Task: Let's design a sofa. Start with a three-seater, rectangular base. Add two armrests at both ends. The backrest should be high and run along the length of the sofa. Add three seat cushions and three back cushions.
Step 444:
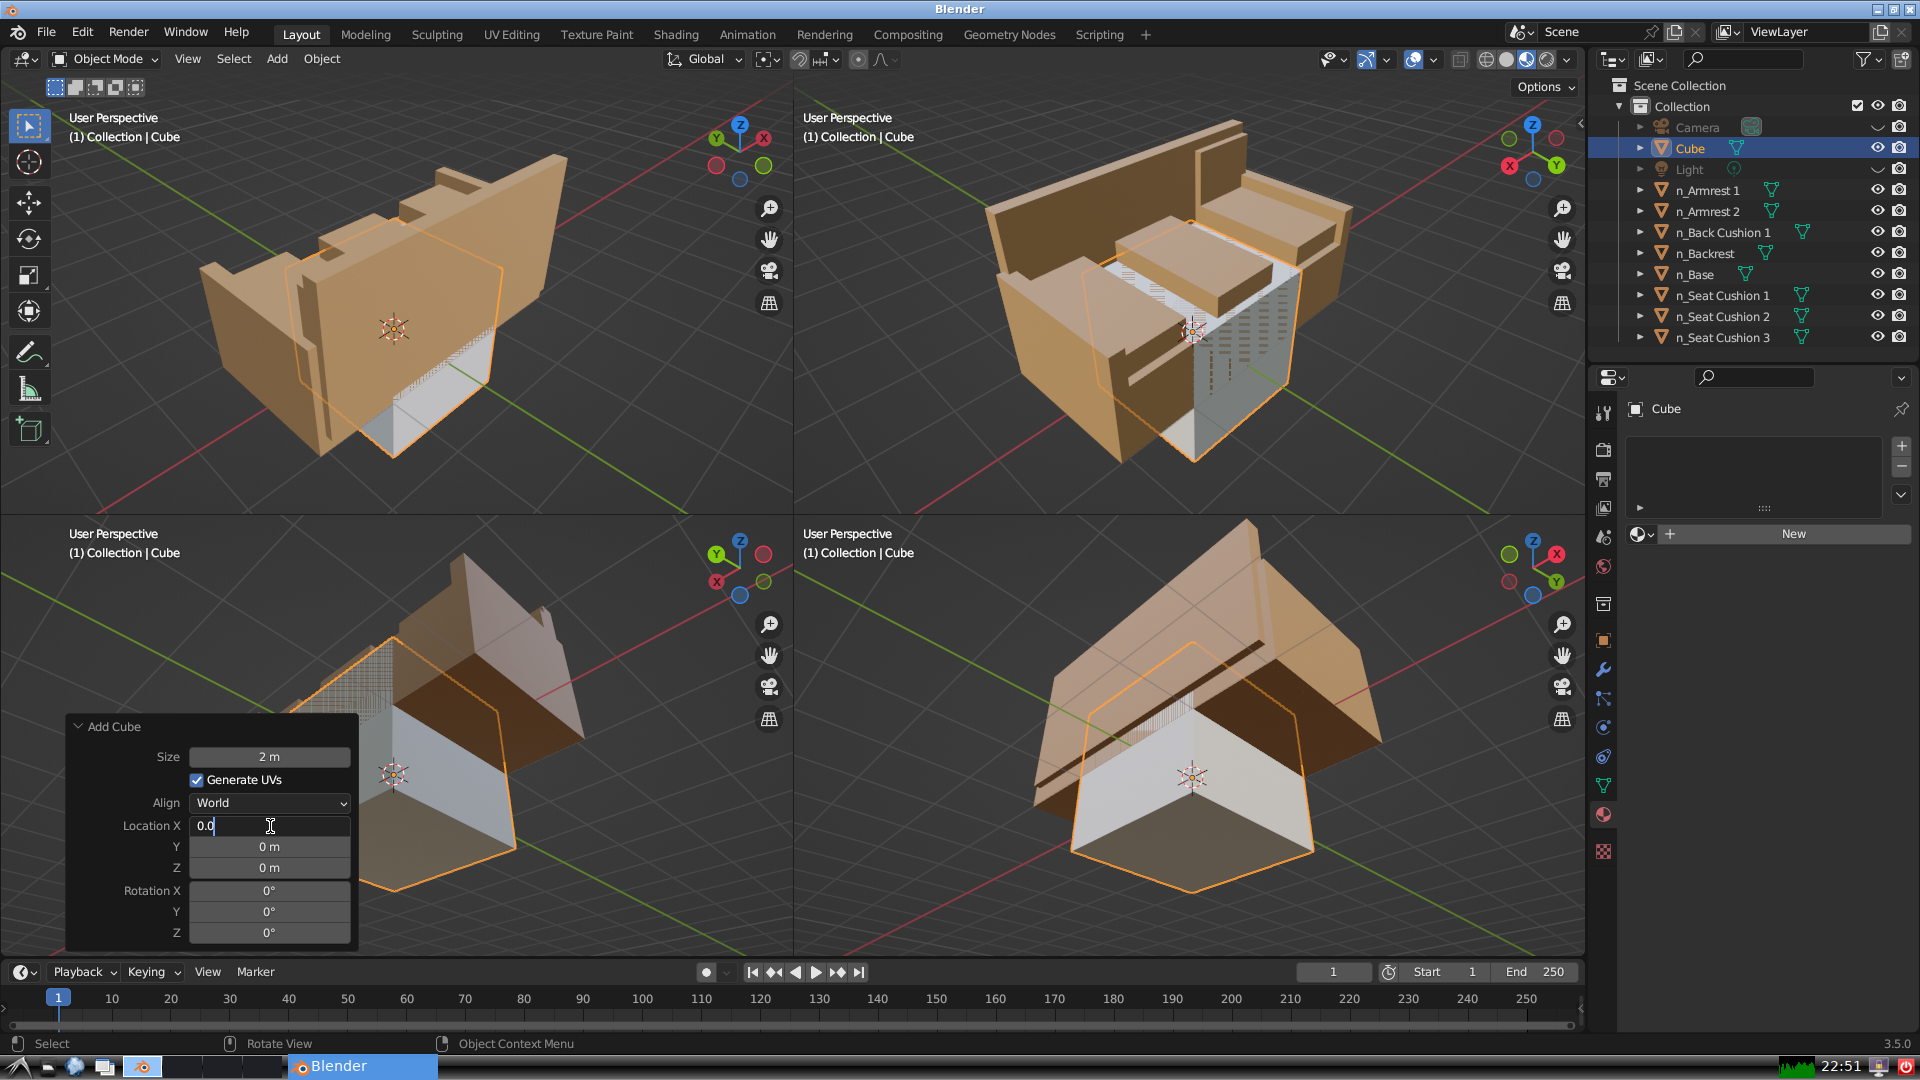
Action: {"key_press": ['Return']}